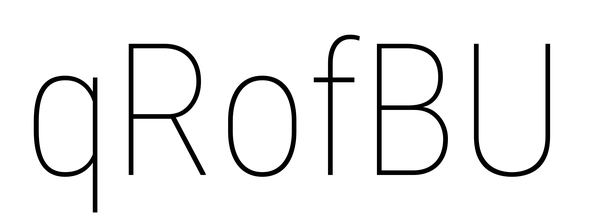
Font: Roboto_Condensed_Thin